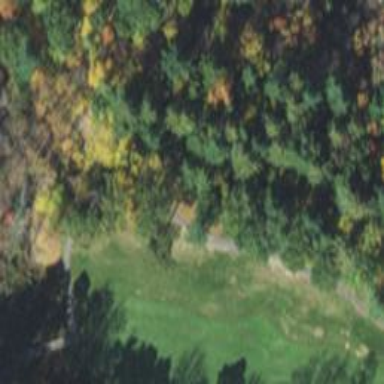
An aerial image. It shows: Path used for both walking and golf.